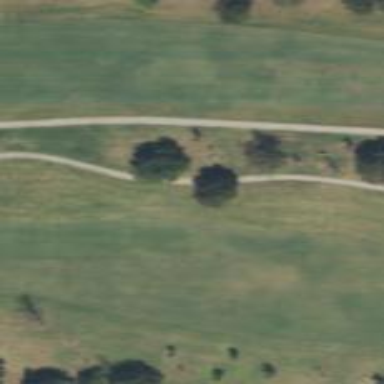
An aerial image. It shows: Grassy area designated as golf fairway.